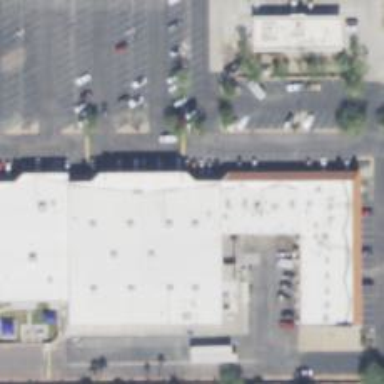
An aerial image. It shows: Building.